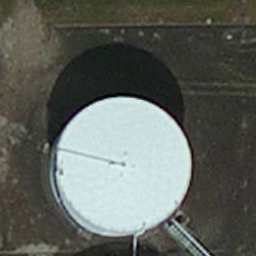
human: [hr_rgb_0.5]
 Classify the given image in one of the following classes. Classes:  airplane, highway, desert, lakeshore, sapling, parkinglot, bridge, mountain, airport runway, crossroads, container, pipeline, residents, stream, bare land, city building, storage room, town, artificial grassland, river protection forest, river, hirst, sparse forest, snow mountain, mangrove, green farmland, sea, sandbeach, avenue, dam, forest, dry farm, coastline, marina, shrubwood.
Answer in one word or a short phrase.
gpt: storage room